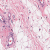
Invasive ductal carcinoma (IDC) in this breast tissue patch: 0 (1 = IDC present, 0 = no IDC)